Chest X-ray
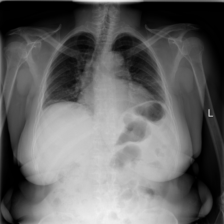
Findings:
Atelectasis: positive
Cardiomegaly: negative
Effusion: negative
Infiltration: negative
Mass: negative
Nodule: negative
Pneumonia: negative
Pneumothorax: negative
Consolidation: negative
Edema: negative
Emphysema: negative
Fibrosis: negative
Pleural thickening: negative
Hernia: negative